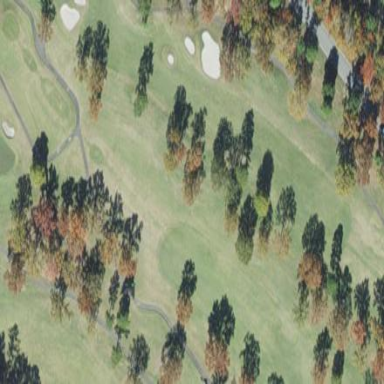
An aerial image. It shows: Golf tee.